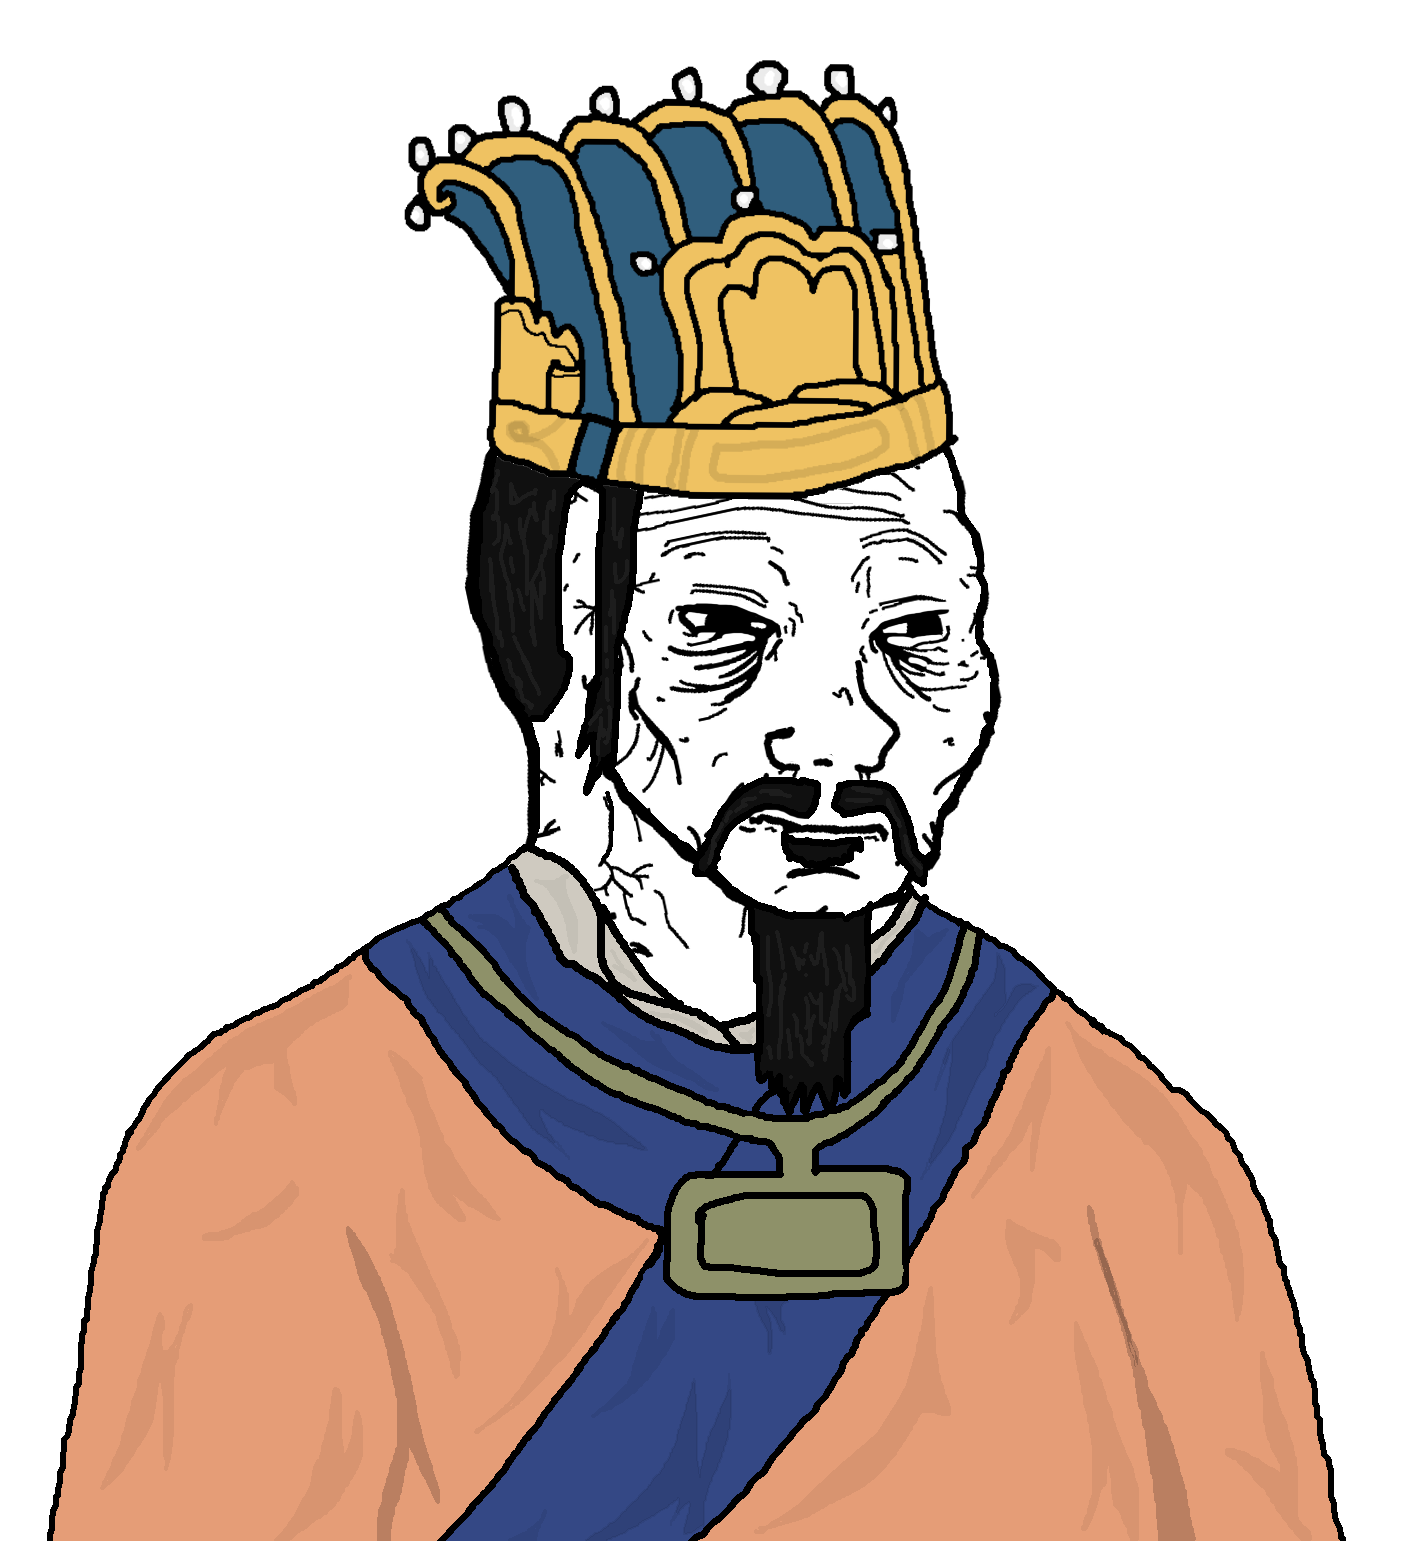
Label: 5_Tired_Wojak